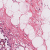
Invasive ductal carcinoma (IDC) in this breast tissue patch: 0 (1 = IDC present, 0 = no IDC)